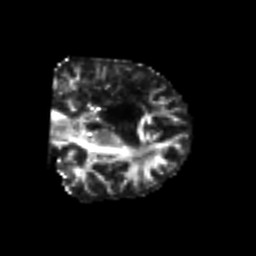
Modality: FA
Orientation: coronal
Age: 31
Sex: female
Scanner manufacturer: siemens
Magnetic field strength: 3 T
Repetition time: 4.999 s
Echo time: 0.07946 s